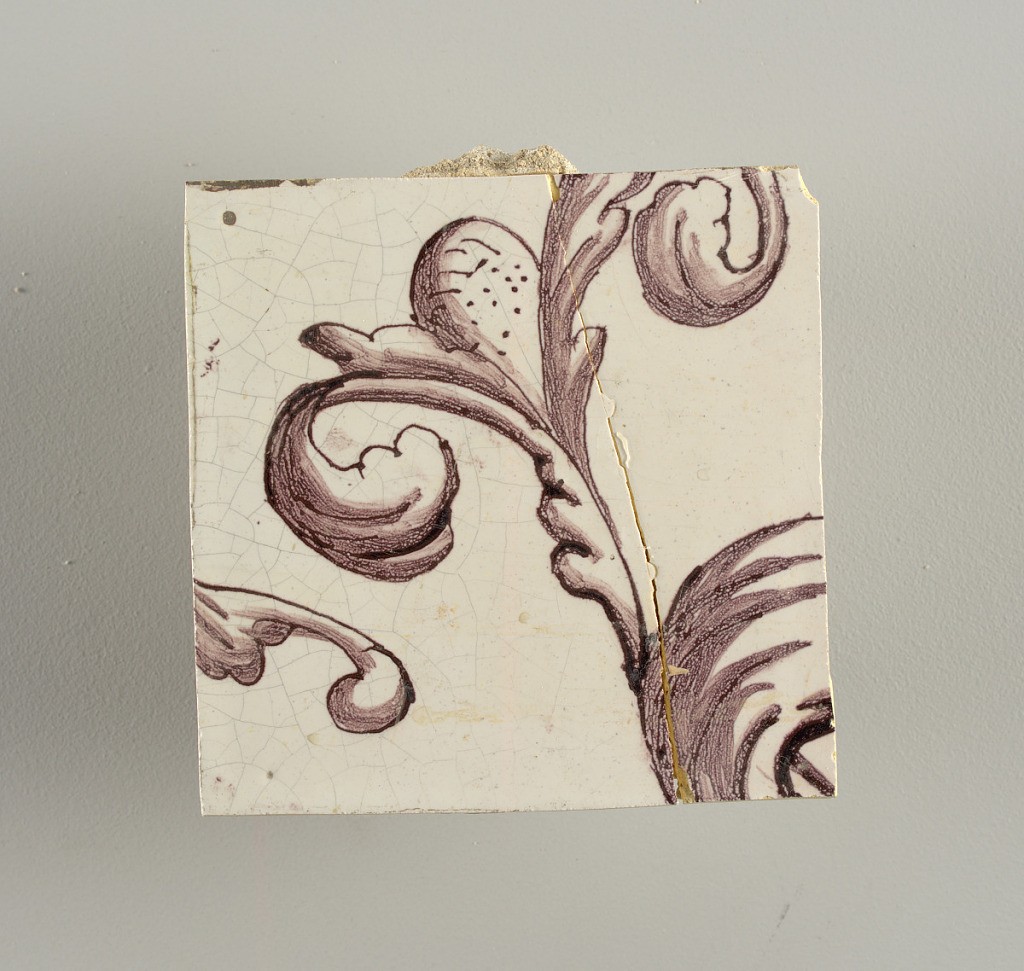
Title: Wall facing
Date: ca. 1725
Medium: Tin-glazed earthenware, underglaze
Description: Horizontal rectangle.  Thirty-seven tiles wide and twenty-one high with opening for door or window nineteen and one-half tiles high and twelve wide.  To left and right of opening, centered canopy above. Left, woman representing Hope, right, a sculputure urn.  Centered above opening, a mascaron.  Arabesque design of foliage.